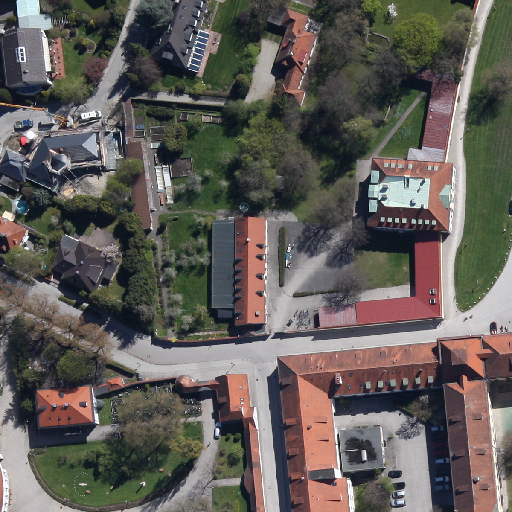
Referring expression: sidewalk